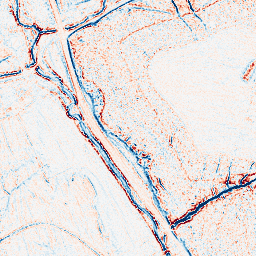
Category: edge_preserving
Decomposition family: bilateral
Decomposition parameters: d: 5
sigma_color: 50
sigma_space: 100
Upsampling method: bilinear
Upsampling parameters: scale: 2
Upsampling scale: 2